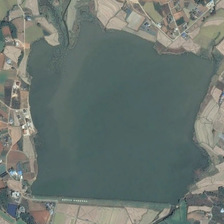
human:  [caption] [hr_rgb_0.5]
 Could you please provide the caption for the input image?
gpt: the water in the pool is blue, and the surrounding crops are yellow and green .

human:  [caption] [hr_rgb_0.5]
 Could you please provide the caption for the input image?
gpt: a lot of fields around a pool .

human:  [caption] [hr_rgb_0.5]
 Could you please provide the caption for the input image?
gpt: the pond is surrounded by light green trees and the road .

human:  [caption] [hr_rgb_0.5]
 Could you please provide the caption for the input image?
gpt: the pond is neatly divided into many parts .

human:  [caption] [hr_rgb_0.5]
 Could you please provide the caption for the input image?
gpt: the pond is neatly divided into many parts .